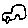
Label: car